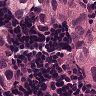
Metastatic tissue present: yes